Question: I have 3 CSS functions for sprites and I created a link with them. When an image is loaded, they are like that

Some of my code is below:
'''
#twitterReply
{
width:16px;
height:16px;
text-decoration:none;
display:block;
background-image:url('path');
background-position:-0px -0px;
}
#twitterReply:hover,#twitterReply:active { background-position:-16px -0px; }
#twitterRetweet
{
width:16px;
height:16px;
text-decoration:none;
display:block;
background-image:url('path');
background-position:-32px -0px;
}
#twitterRetweet:hover,#twitterRetweet:active { background-position:-48px -0px; }
#twitterFavorite
{
width:16px;
height:16px;
text-decoration:none;
display:block;
background-image:url('path');
background-position:-64px -0px;
}
#twitterFavorite:hover,#twitterFavorite:active { background-position:-80px -0px; }
'''
How can I lay them together?
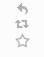
Answer: They all have 'display: block', that's why. Blocks occupy the full width of their parent element, thus a sequence of blocks looks like a stack.
Use 'display: inline-block' instead.